Question: I have a 'UIViewController' embedded in a 'UINavigationController'. The 'UIViewController' contains a 'UITextView' (which takes up the entire screen except for the nav bar and menu area.
For some reason there is an area of whitespace at the top of the textview (the space is there both in Xcode and when the app runs).
Does anyone know why this is happening?

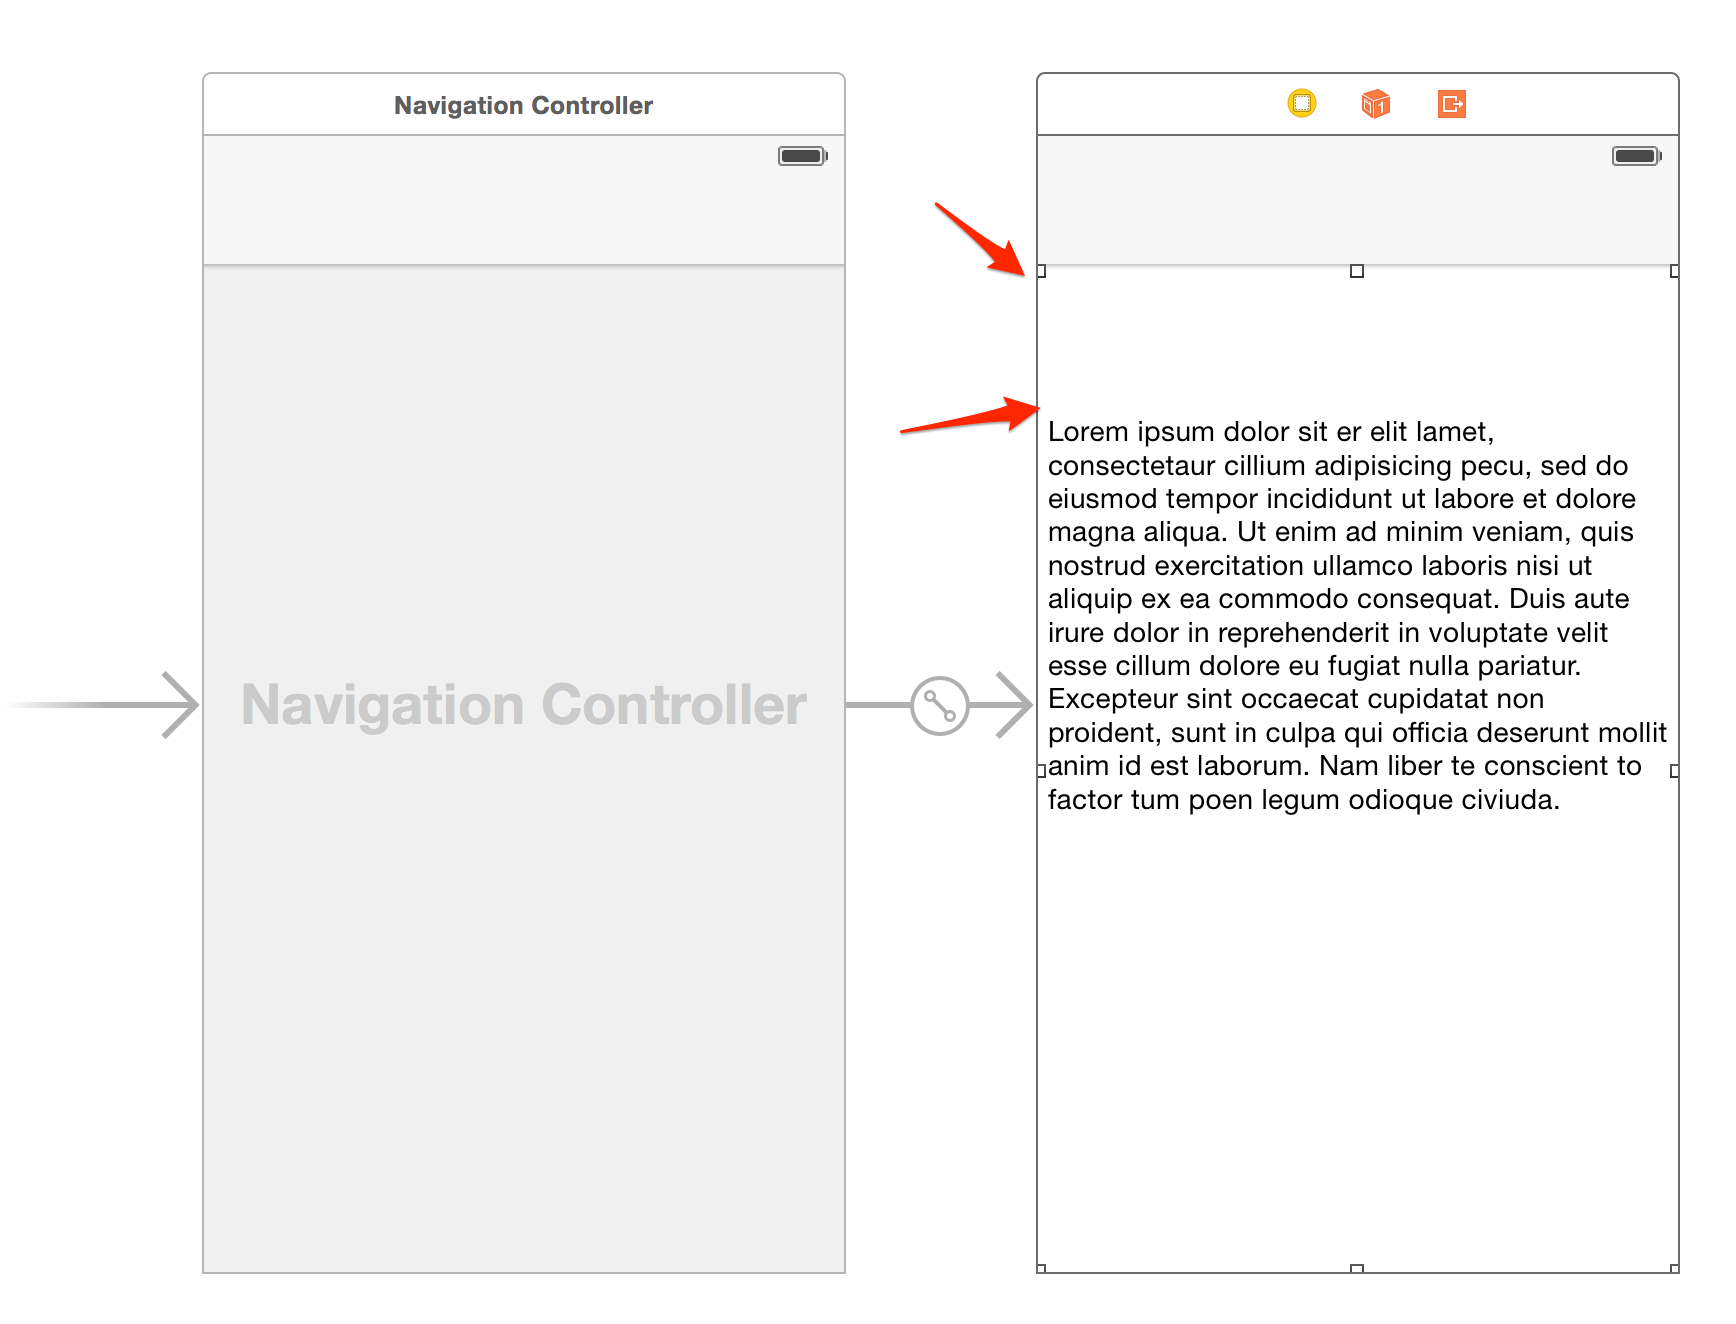
Answer: This is because when you are having a navigation bar & then dragging 'UITextView' inside the viewController, 'UITextView' makes sure you have that much whitespace at the top of it for visibility of the navigation bar.
If you remove the navigation bar then you will notice the whitespace gets removed. Its Xcode's way of ensuring that once you include a navigation bar in a ViewController, you will have that space reserved for the Nav bar, no matter if you include the 'UITextView' including the navigation bar above it in storyboard.
This is not a documented answer, I have encountered this same problem & this is the only logical explanation there can be.